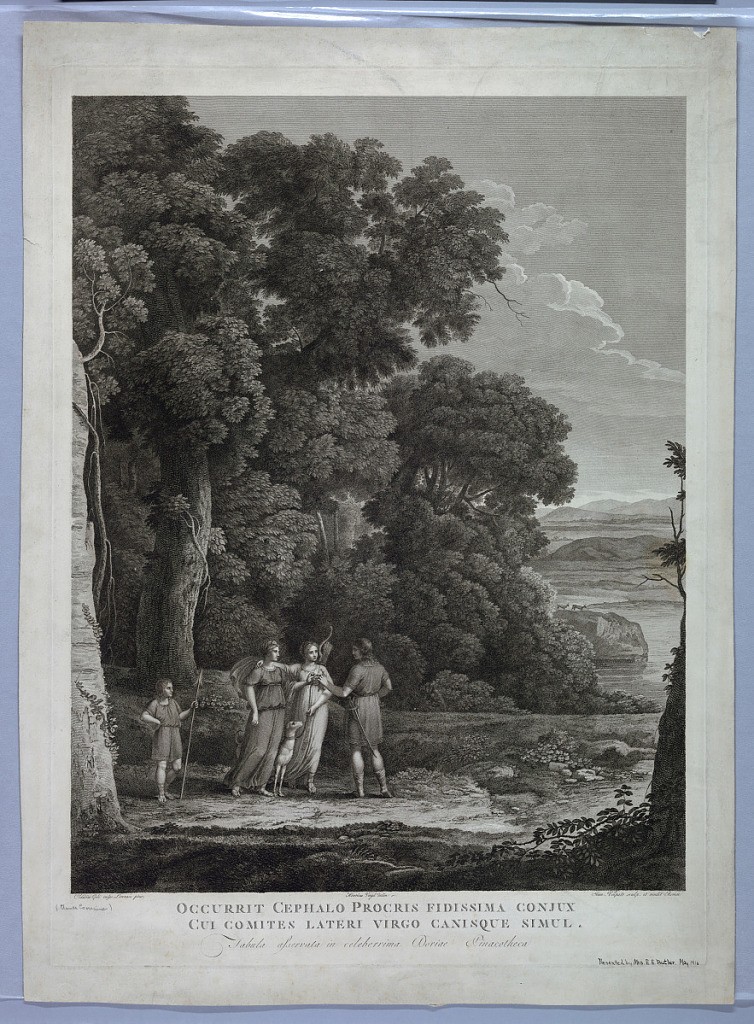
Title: Cephalis and Procris
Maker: Giovanni Volpato, Italian, 1733 - 1803
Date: ca. 1790
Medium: Engraving on paper
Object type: Print
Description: Landscape, four figures and a dog in the left foreground. Distant view of lake and hills in right background.